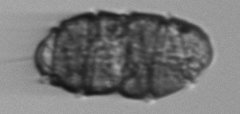
Label: Margalefidinium